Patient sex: M
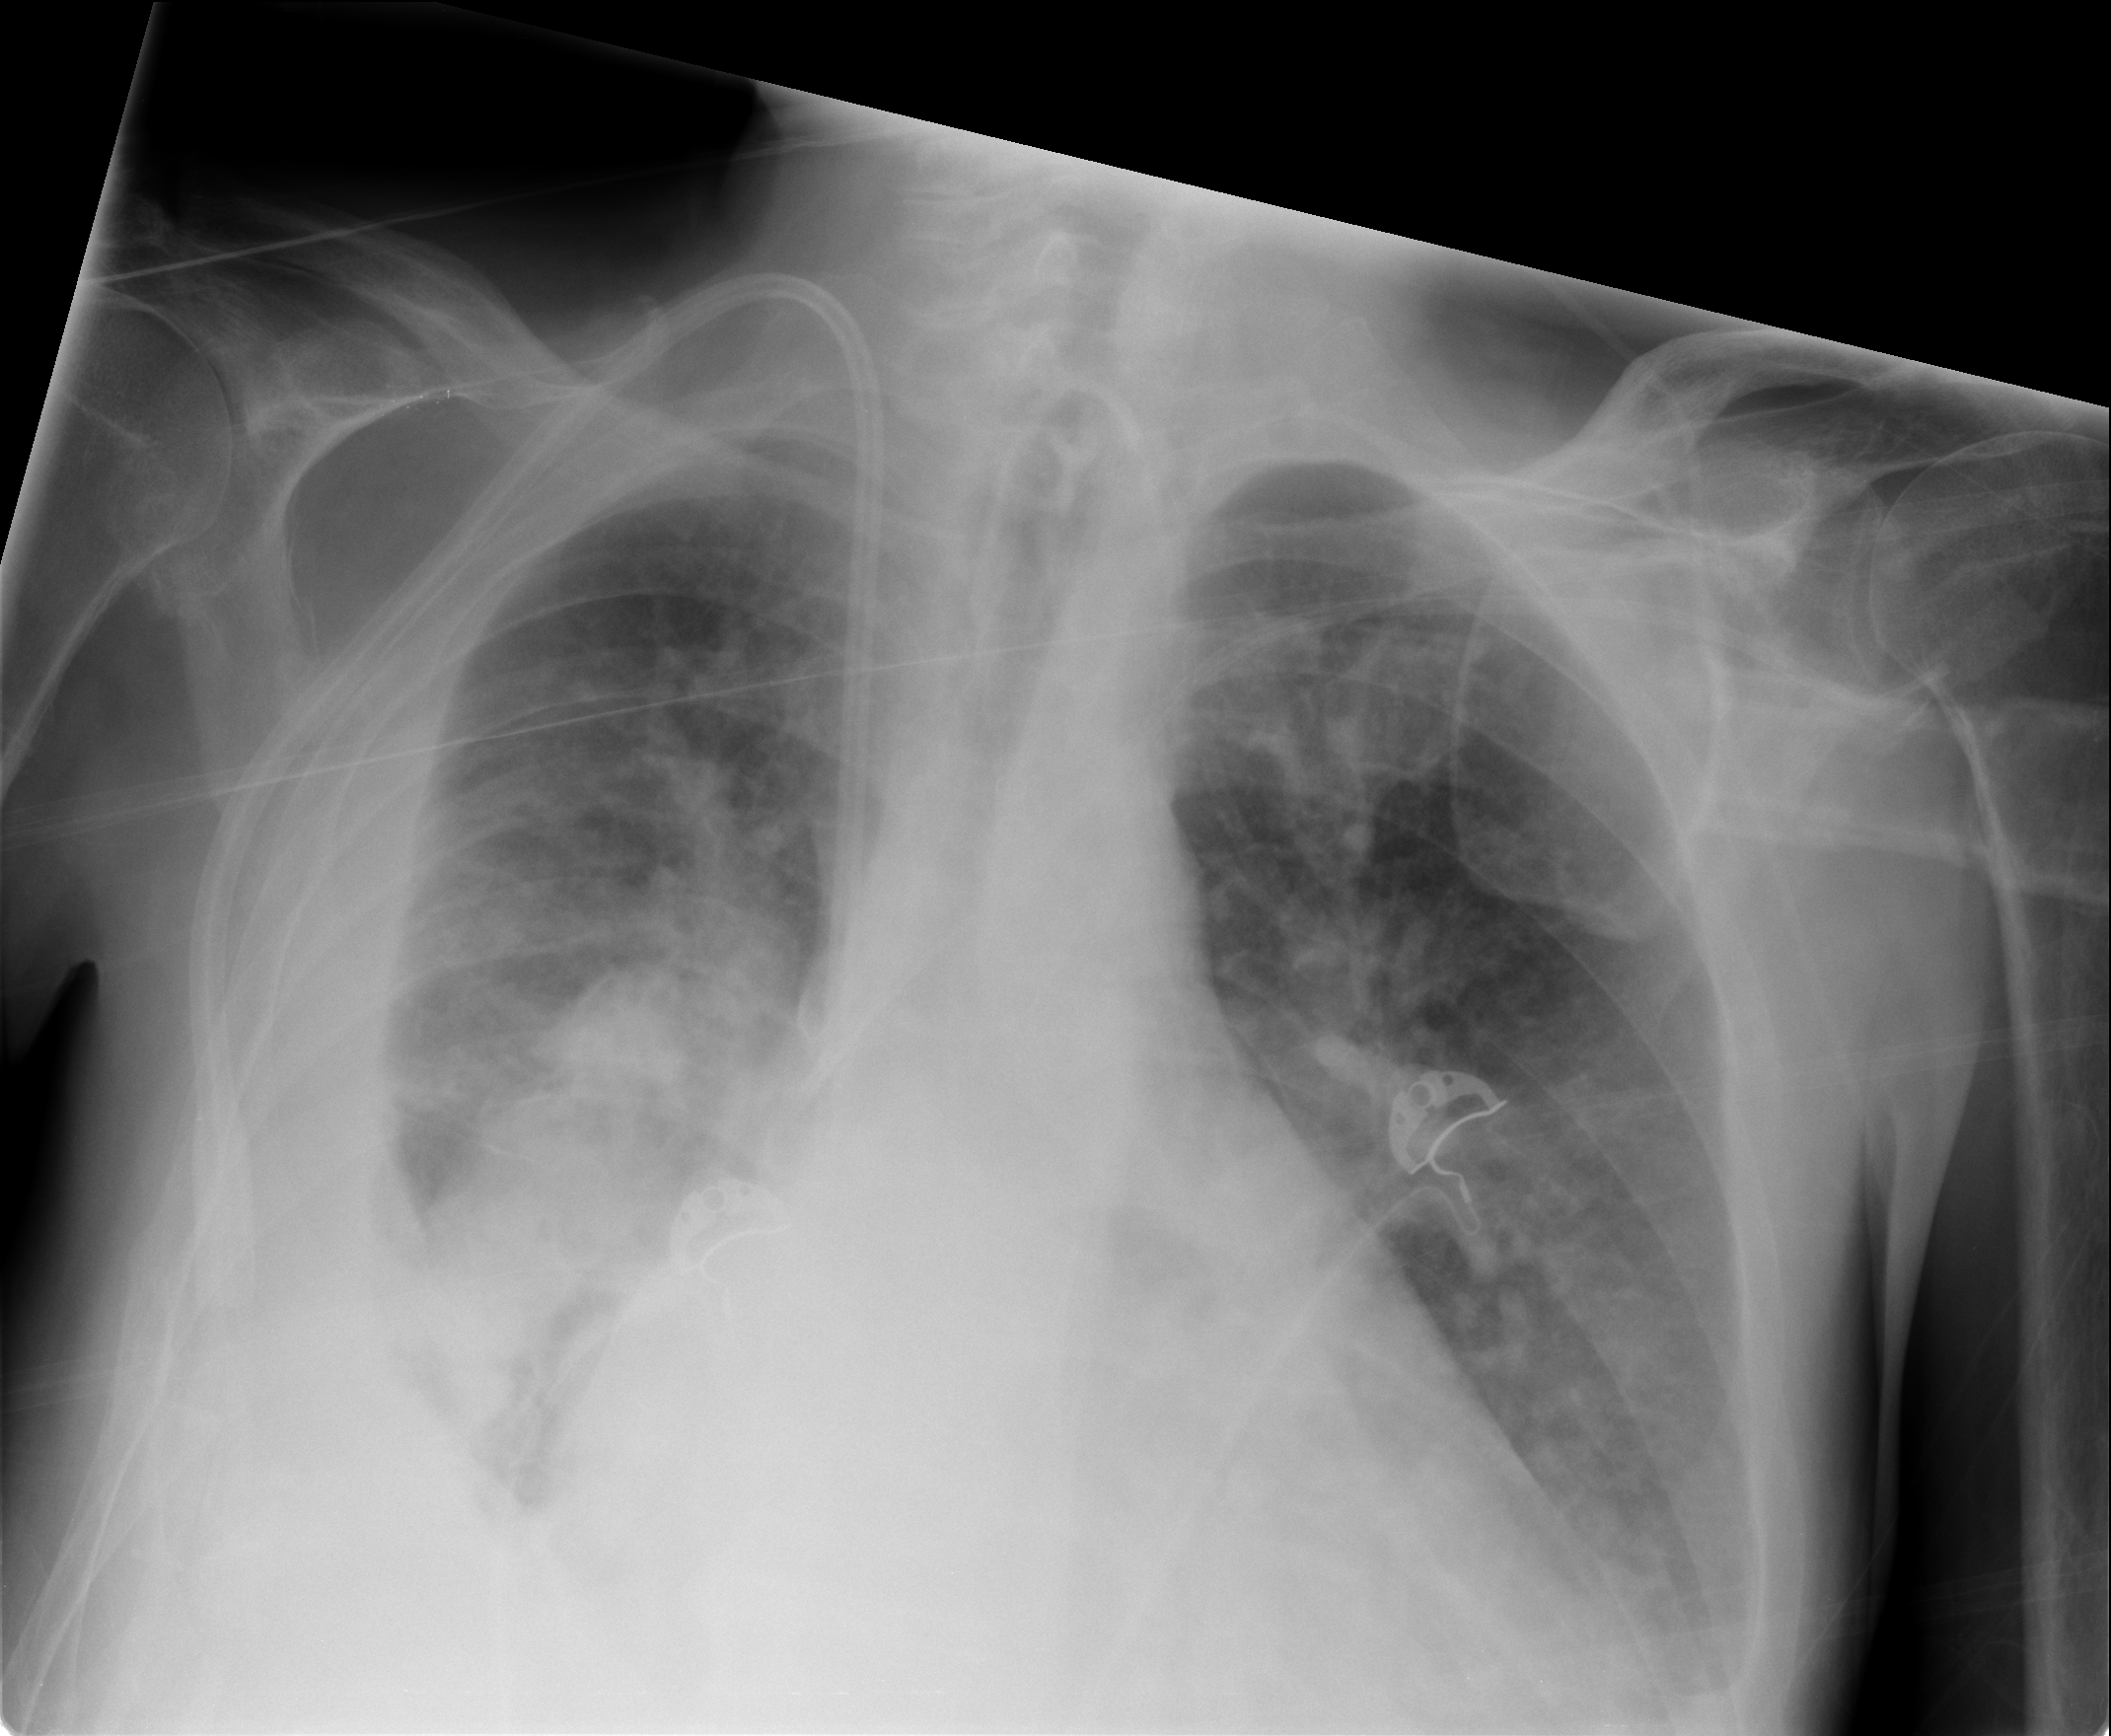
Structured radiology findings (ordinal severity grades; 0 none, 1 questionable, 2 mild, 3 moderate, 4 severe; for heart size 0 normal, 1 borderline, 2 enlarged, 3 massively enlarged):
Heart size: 2
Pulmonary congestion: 2
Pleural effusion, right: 3
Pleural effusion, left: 2
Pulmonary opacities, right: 3
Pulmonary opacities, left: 2
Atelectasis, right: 3
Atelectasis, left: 2